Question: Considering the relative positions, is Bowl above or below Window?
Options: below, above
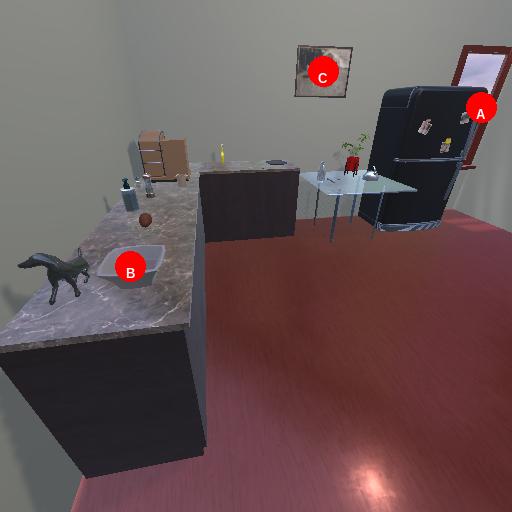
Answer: below